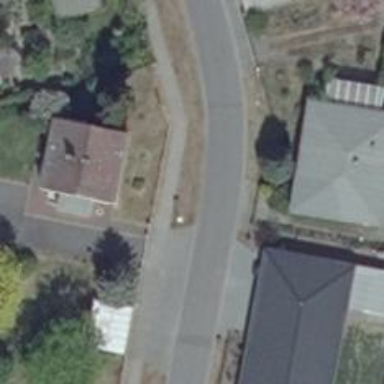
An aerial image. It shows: Smooth asphalt road in residential area.